Interaction volume radius: 5 \u00c5
Interaction volume height: 15 \u00c5
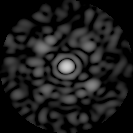
Disorder parameter: 0.8214